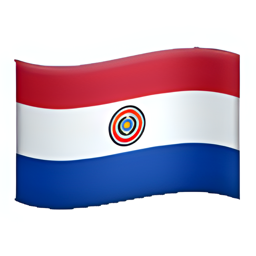
Name: flag for paraguay
Emoji: 🇵🇾
Group: Flags
Sub-group: country-flag